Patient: sex F, age 48
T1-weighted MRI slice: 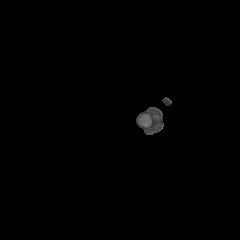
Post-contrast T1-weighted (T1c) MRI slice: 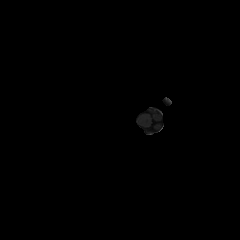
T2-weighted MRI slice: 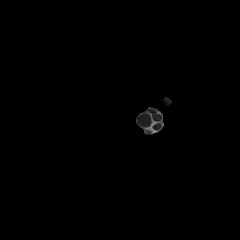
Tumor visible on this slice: no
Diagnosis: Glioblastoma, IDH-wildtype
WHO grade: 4